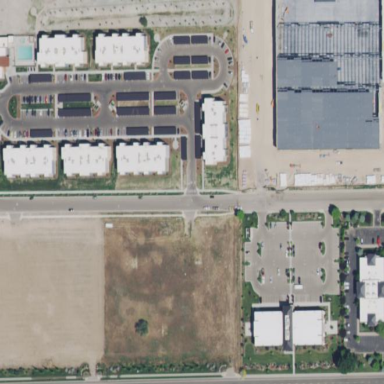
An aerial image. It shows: Commercial area.